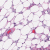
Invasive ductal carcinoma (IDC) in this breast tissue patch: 1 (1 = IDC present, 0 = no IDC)